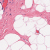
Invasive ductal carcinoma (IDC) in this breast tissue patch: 0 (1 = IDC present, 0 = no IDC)